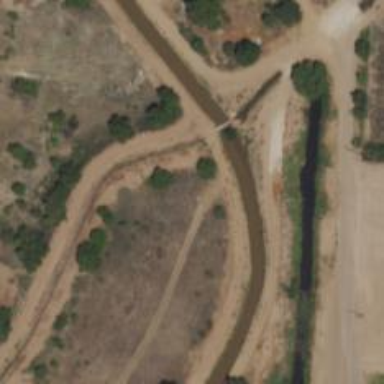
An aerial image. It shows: Culvert underpass for canal.